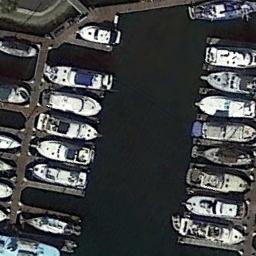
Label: harbor